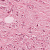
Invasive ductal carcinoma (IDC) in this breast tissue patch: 1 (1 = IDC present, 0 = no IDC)